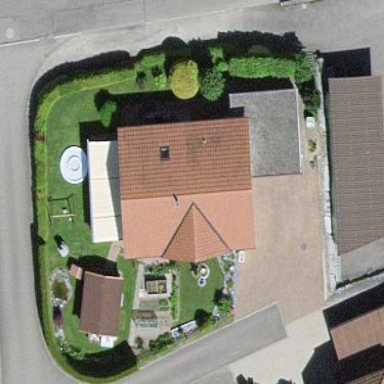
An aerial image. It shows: Residential building.